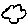
Label: cloud